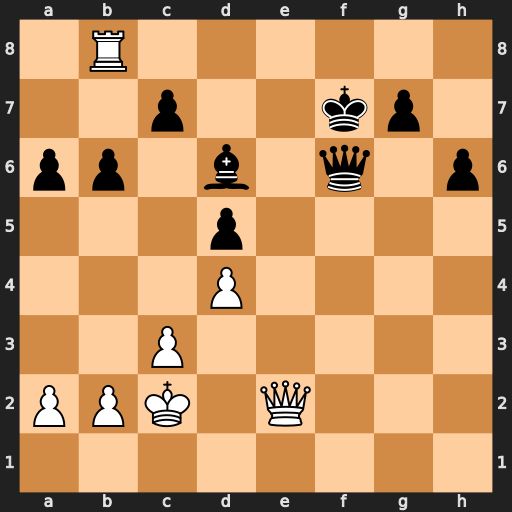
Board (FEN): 1R6/2p2kp1/pp1b1q1p/3p4/3P4/2P5/PPK1Q3/8
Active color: w
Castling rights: -
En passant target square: -
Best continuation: Qe8#